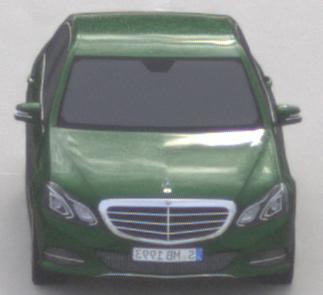
Make: Mercedes-Benz
Model: E 200
Detailed model: E-Class (212) Limousine
Model produced from: 2013/04
Model produced until: 2015/10
Doors: 4
Color: green
Road condition: dry road
Daytime: morning or afternoon
Contrast: low contrast